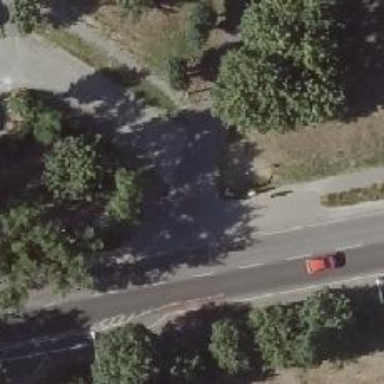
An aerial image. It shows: Road with "give way" sign.